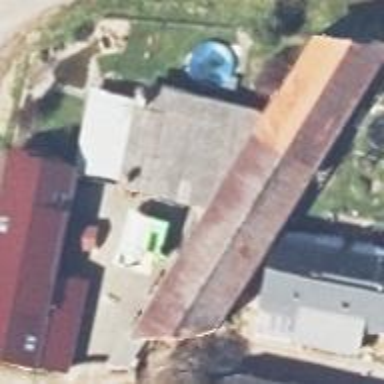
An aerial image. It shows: Farm auxiliary building.